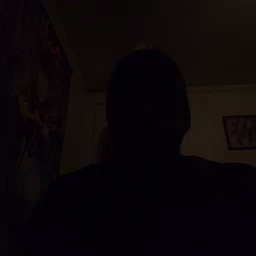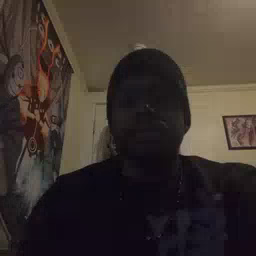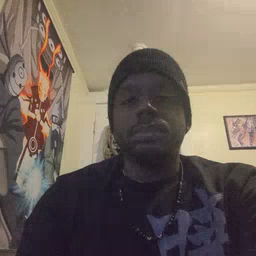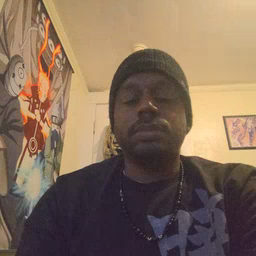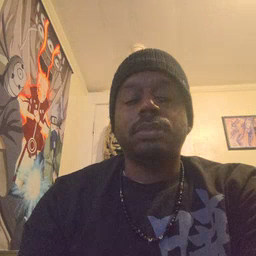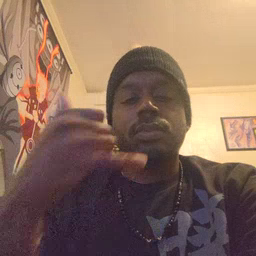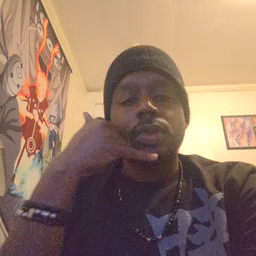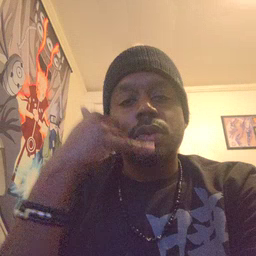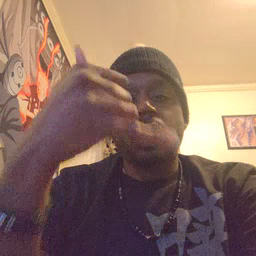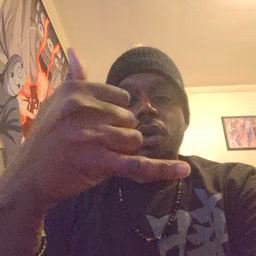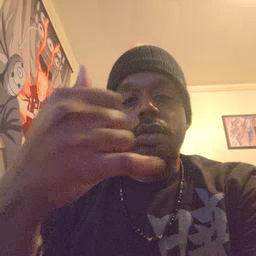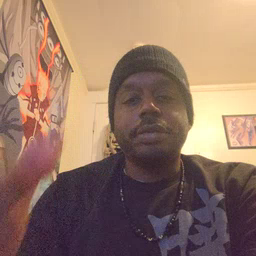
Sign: callonphone